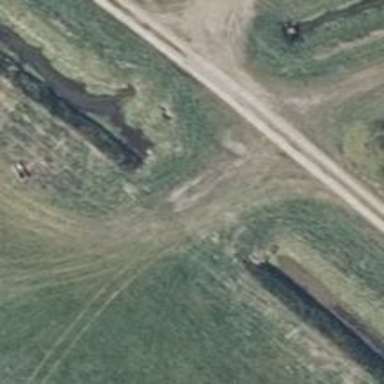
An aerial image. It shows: Culvert tunnel.